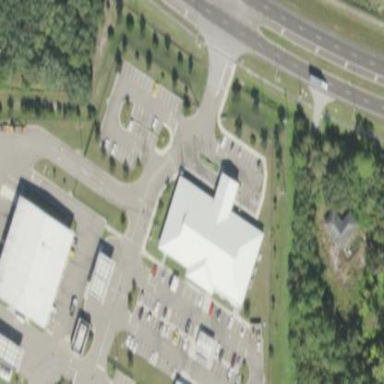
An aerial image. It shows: Government transportation office building.